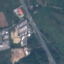
Land use / land cover class: Highway